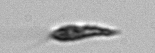
Label: Euglena